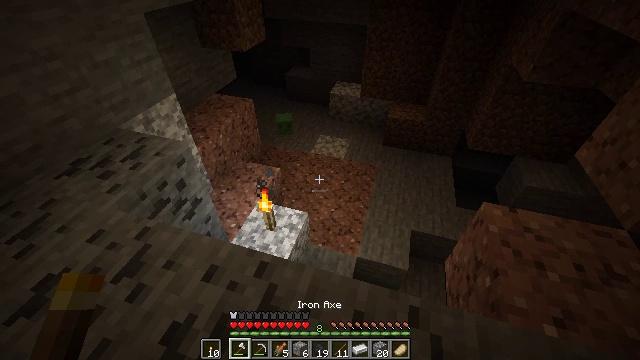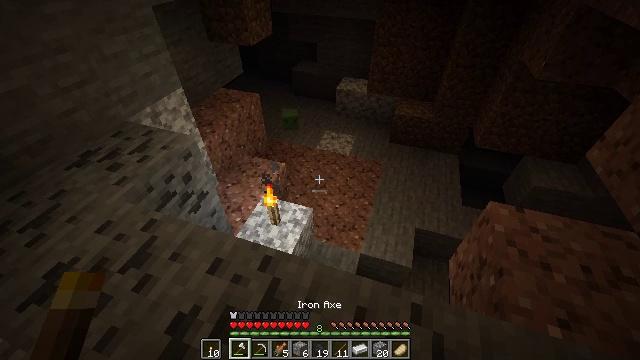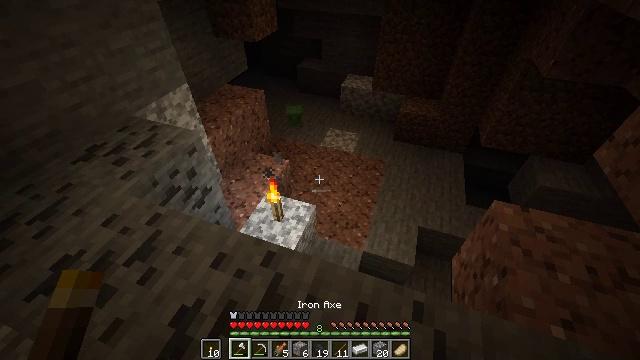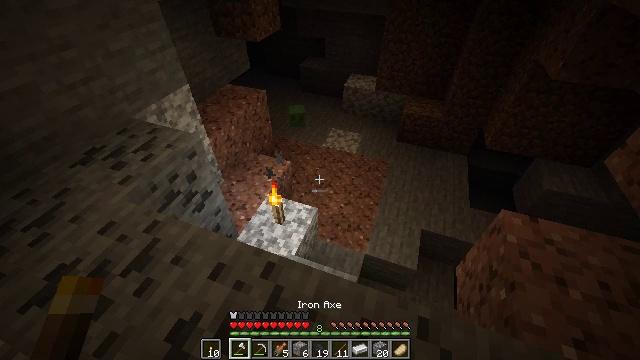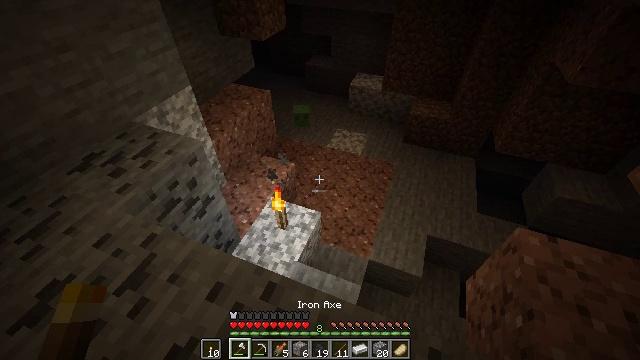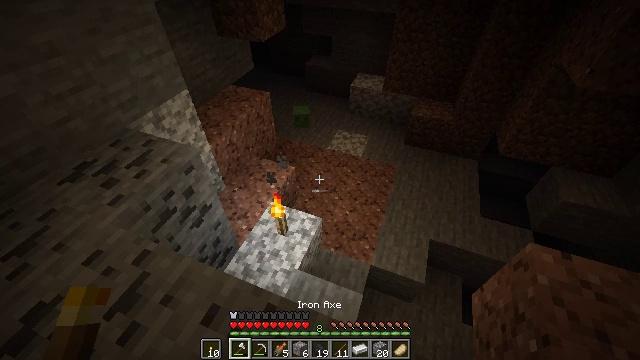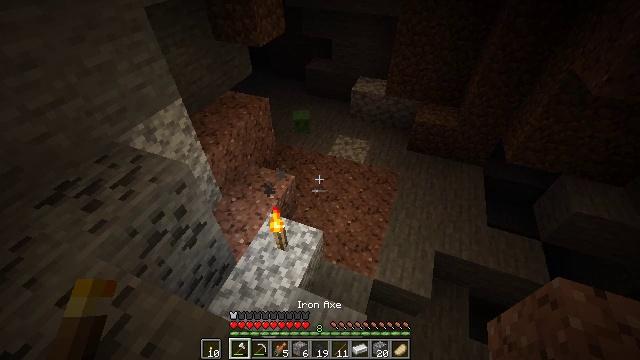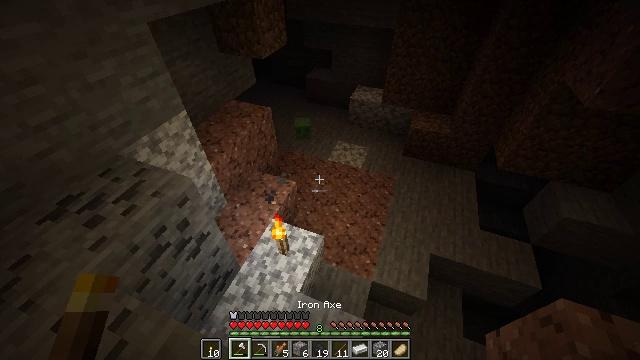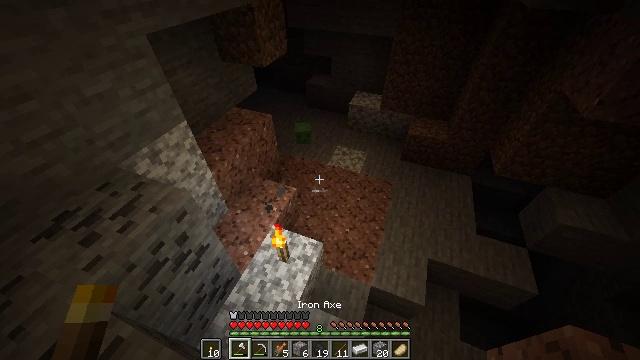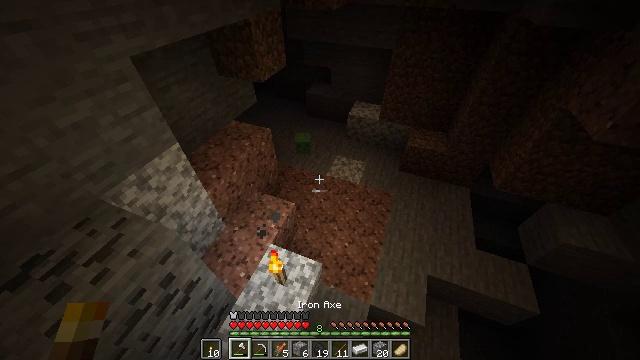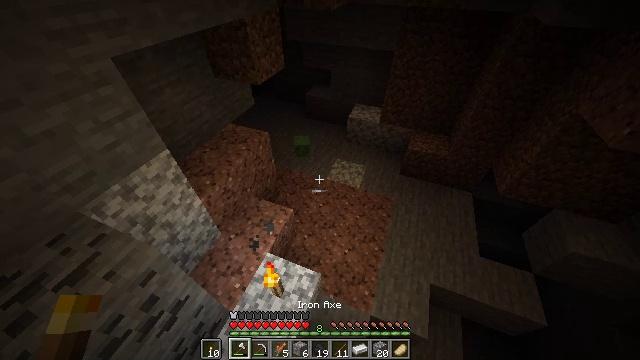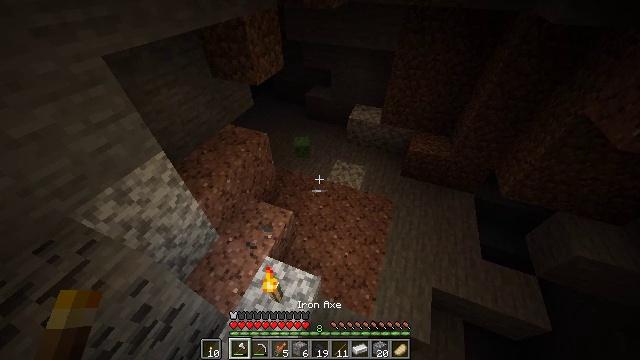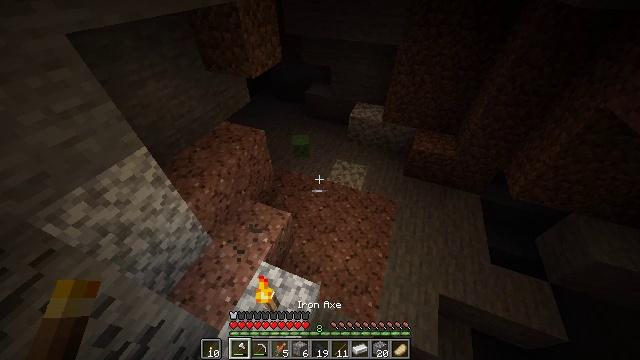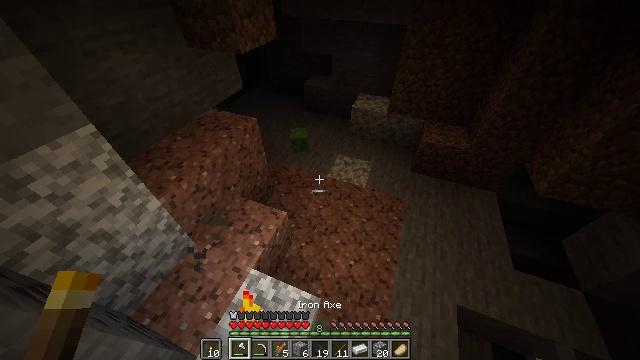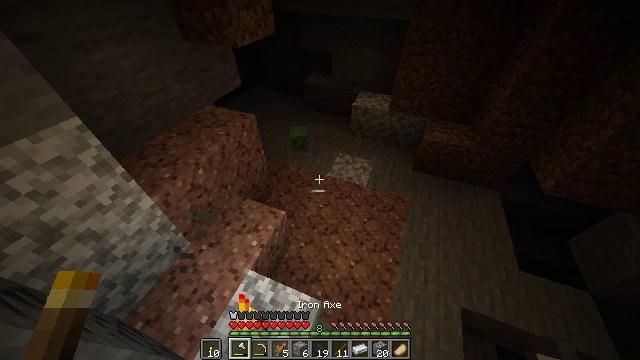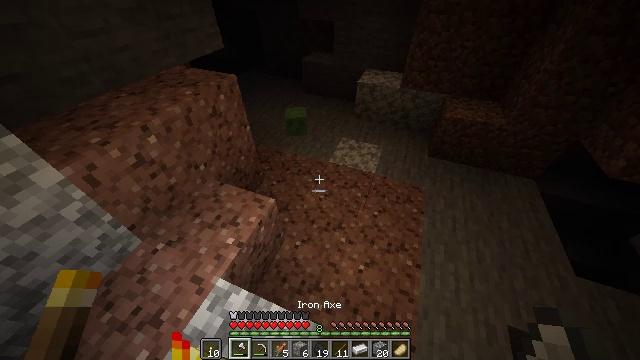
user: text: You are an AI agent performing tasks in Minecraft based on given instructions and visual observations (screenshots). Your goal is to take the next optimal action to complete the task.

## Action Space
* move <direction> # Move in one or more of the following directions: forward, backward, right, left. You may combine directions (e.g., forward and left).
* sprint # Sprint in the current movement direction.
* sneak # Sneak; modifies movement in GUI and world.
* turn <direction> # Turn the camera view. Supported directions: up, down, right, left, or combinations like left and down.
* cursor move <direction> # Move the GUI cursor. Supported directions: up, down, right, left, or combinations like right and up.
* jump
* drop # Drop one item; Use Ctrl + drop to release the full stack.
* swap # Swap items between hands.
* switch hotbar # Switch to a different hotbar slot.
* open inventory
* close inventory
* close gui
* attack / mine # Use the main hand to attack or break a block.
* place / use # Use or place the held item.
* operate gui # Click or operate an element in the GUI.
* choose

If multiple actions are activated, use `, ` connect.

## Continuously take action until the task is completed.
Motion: motion action
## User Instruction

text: Combat the slime.
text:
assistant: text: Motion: turn left
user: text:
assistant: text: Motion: turn left
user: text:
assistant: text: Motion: move forward
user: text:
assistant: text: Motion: move forward, turn left
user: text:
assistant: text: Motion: move forward
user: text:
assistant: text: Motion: move forward, sprint
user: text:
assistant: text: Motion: move forward, sprint
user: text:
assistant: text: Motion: move forward, sprint
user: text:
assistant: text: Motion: move forward, sprint
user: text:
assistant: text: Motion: move forward, sprint
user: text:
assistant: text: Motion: move forward, sprint
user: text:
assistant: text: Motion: move forward, sprint
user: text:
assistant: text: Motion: move forward, sprint
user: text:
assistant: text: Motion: move forward, sprint
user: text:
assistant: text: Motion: move forward, sprint
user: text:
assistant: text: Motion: move forward, sprint
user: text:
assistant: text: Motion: move forward, sprint, turn left
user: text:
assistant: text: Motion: move forward, sprint, turn left and up
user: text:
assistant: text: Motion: move forward, sprint
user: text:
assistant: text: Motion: move forward, sprint
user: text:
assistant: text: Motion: move forward, sprint
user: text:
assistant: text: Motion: move forward, sprint, turn up
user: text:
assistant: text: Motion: move forward, sprint, turn left and up
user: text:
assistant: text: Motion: move forward, sprint, turn left
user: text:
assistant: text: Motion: no_op
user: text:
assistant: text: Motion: turn left and up
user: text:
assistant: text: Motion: turn left and up
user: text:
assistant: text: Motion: turn left and down, attack / mine
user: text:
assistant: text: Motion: turn left and down, attack / mine
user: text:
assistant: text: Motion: turn down, attack / mine